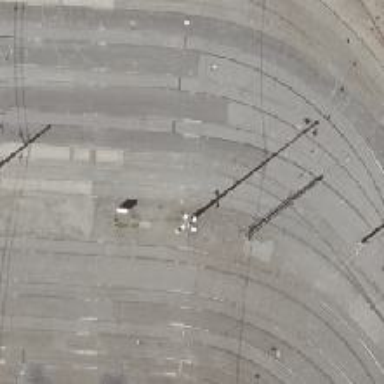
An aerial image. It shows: Tram railway yard with electrified contact line.